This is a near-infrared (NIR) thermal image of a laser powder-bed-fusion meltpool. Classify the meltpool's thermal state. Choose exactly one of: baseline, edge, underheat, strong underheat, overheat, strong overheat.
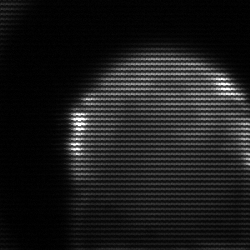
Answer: edge